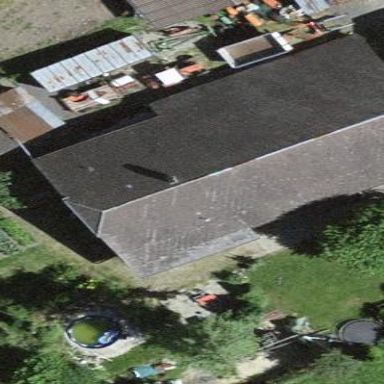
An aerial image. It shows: Farm building.